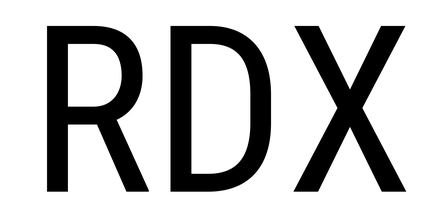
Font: Roboto_Condensed_Regular